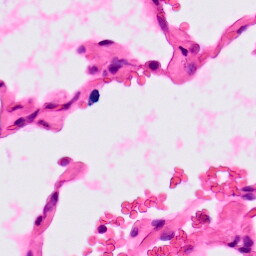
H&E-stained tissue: Lung